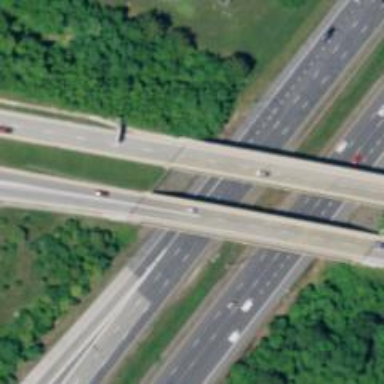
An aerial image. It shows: Primary highway designated as expressway.